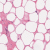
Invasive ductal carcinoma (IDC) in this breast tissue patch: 0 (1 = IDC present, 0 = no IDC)